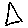
Label: triangle